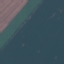
Land use / land cover class: AnnualCrop